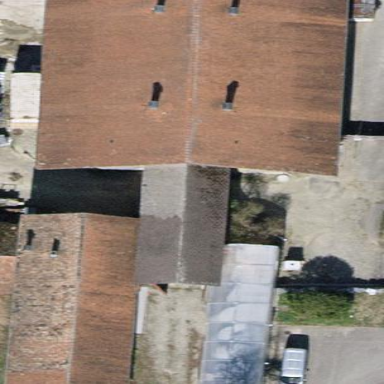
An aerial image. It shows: Building with gabled roof made of roof tiles. The roof is oriented along the structure.